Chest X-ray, AP view. Patient: 48 years old, sex M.
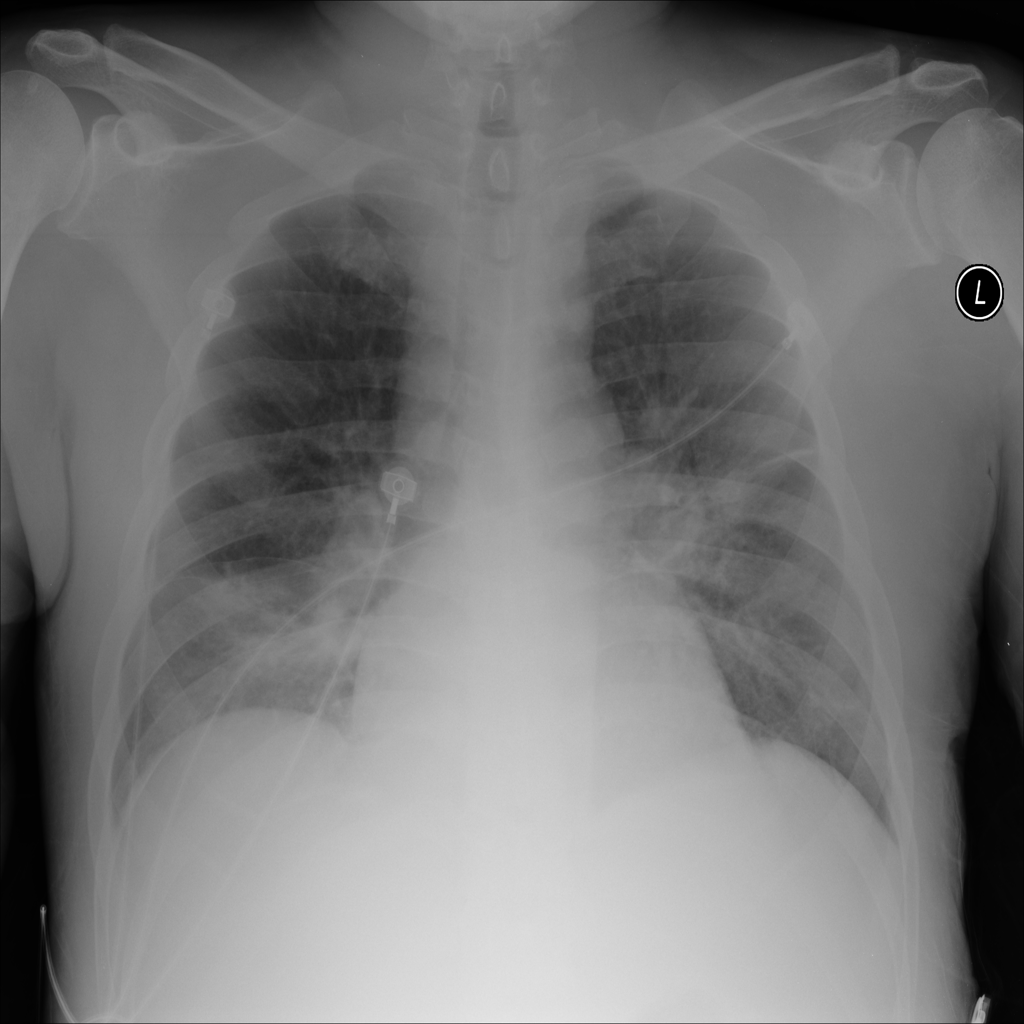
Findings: No Finding